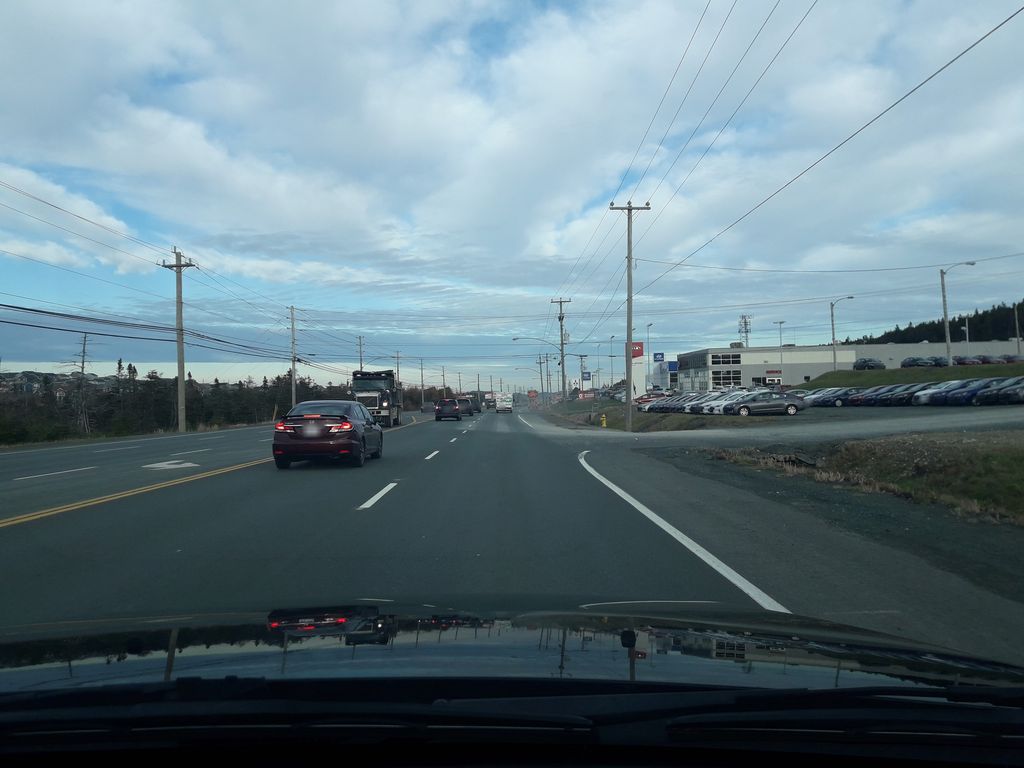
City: st_johns